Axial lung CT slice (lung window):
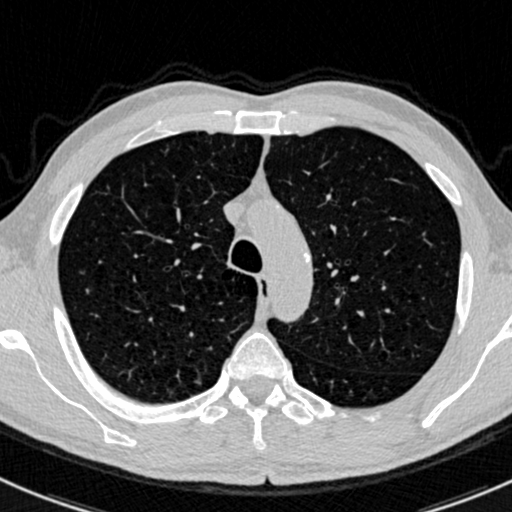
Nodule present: no